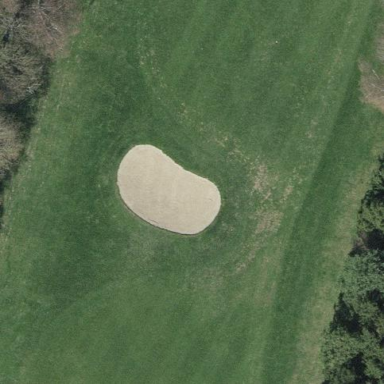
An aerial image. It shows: Sand bunker on golf course.